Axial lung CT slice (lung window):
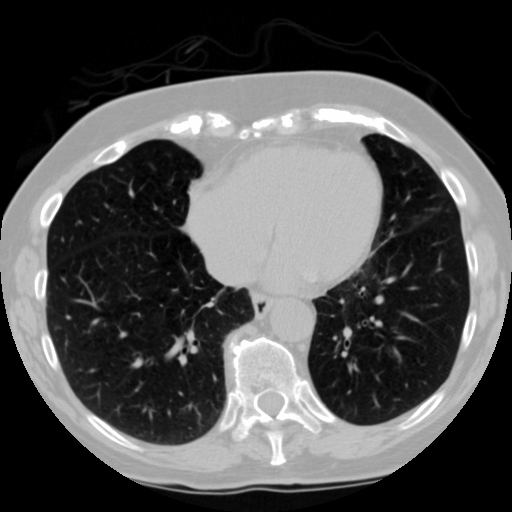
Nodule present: no